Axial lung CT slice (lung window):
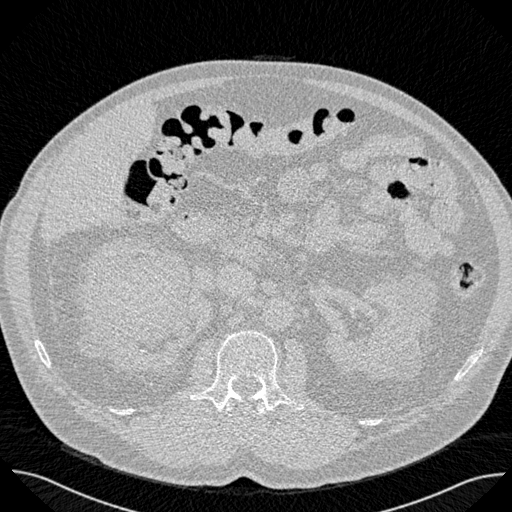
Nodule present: no